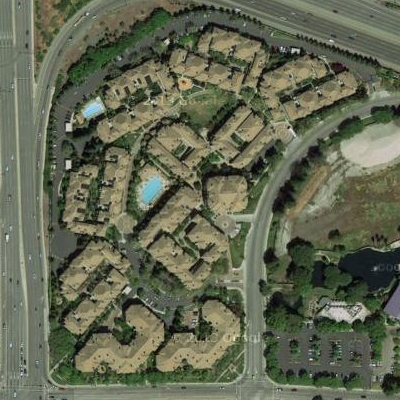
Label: Resident